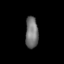
Tissue: lung
Cell type: Fibroblasts
Senescence score: 0.5633
Nuclear area (px): 394
Mean DAPI intensity: 115.444